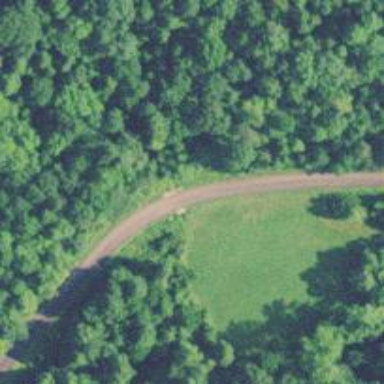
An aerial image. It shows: Unclassified road.